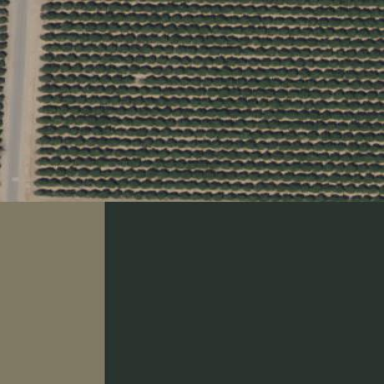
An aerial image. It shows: Orange orchard with rows of orange trees.